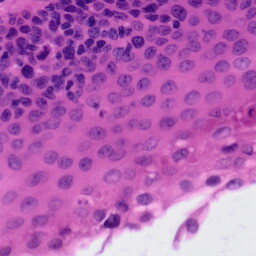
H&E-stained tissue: Tonsil